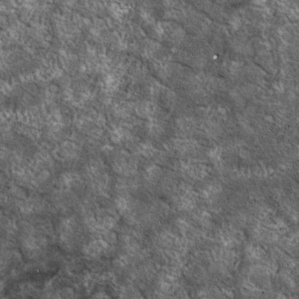
Label: non_frost